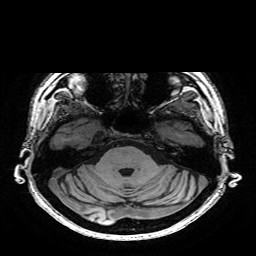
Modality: T1w
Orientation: coronal
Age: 71
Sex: female
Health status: healthy
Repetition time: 2.53 s
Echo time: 0.0034 s